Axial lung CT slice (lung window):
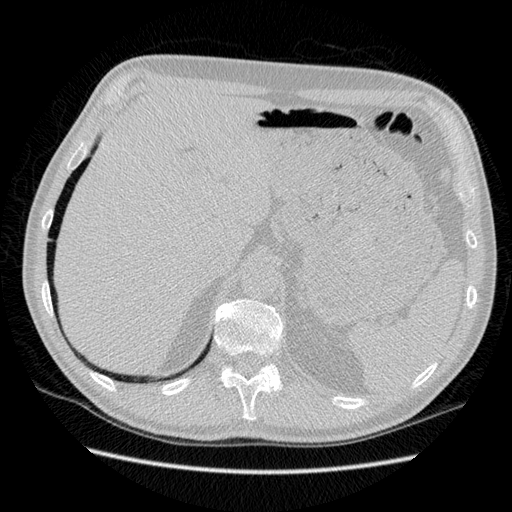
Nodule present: no